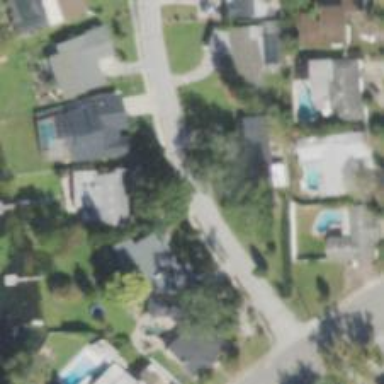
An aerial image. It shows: Residential road with asphalt surface. Sidewalk is present on the left side.